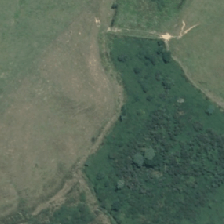
Land cover: herbaceous_freshwater_vege